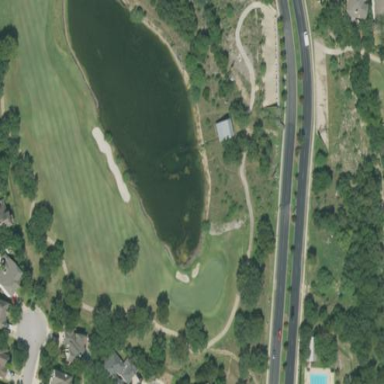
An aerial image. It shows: Scenic golf fairway.